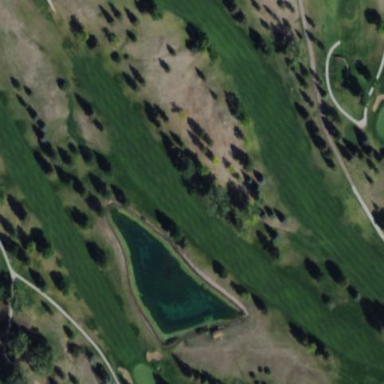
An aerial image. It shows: Golf fairway surrounded by grass.